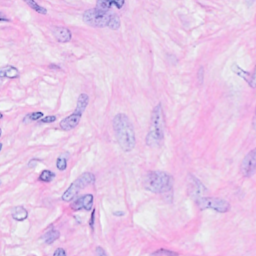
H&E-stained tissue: Breast